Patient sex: F
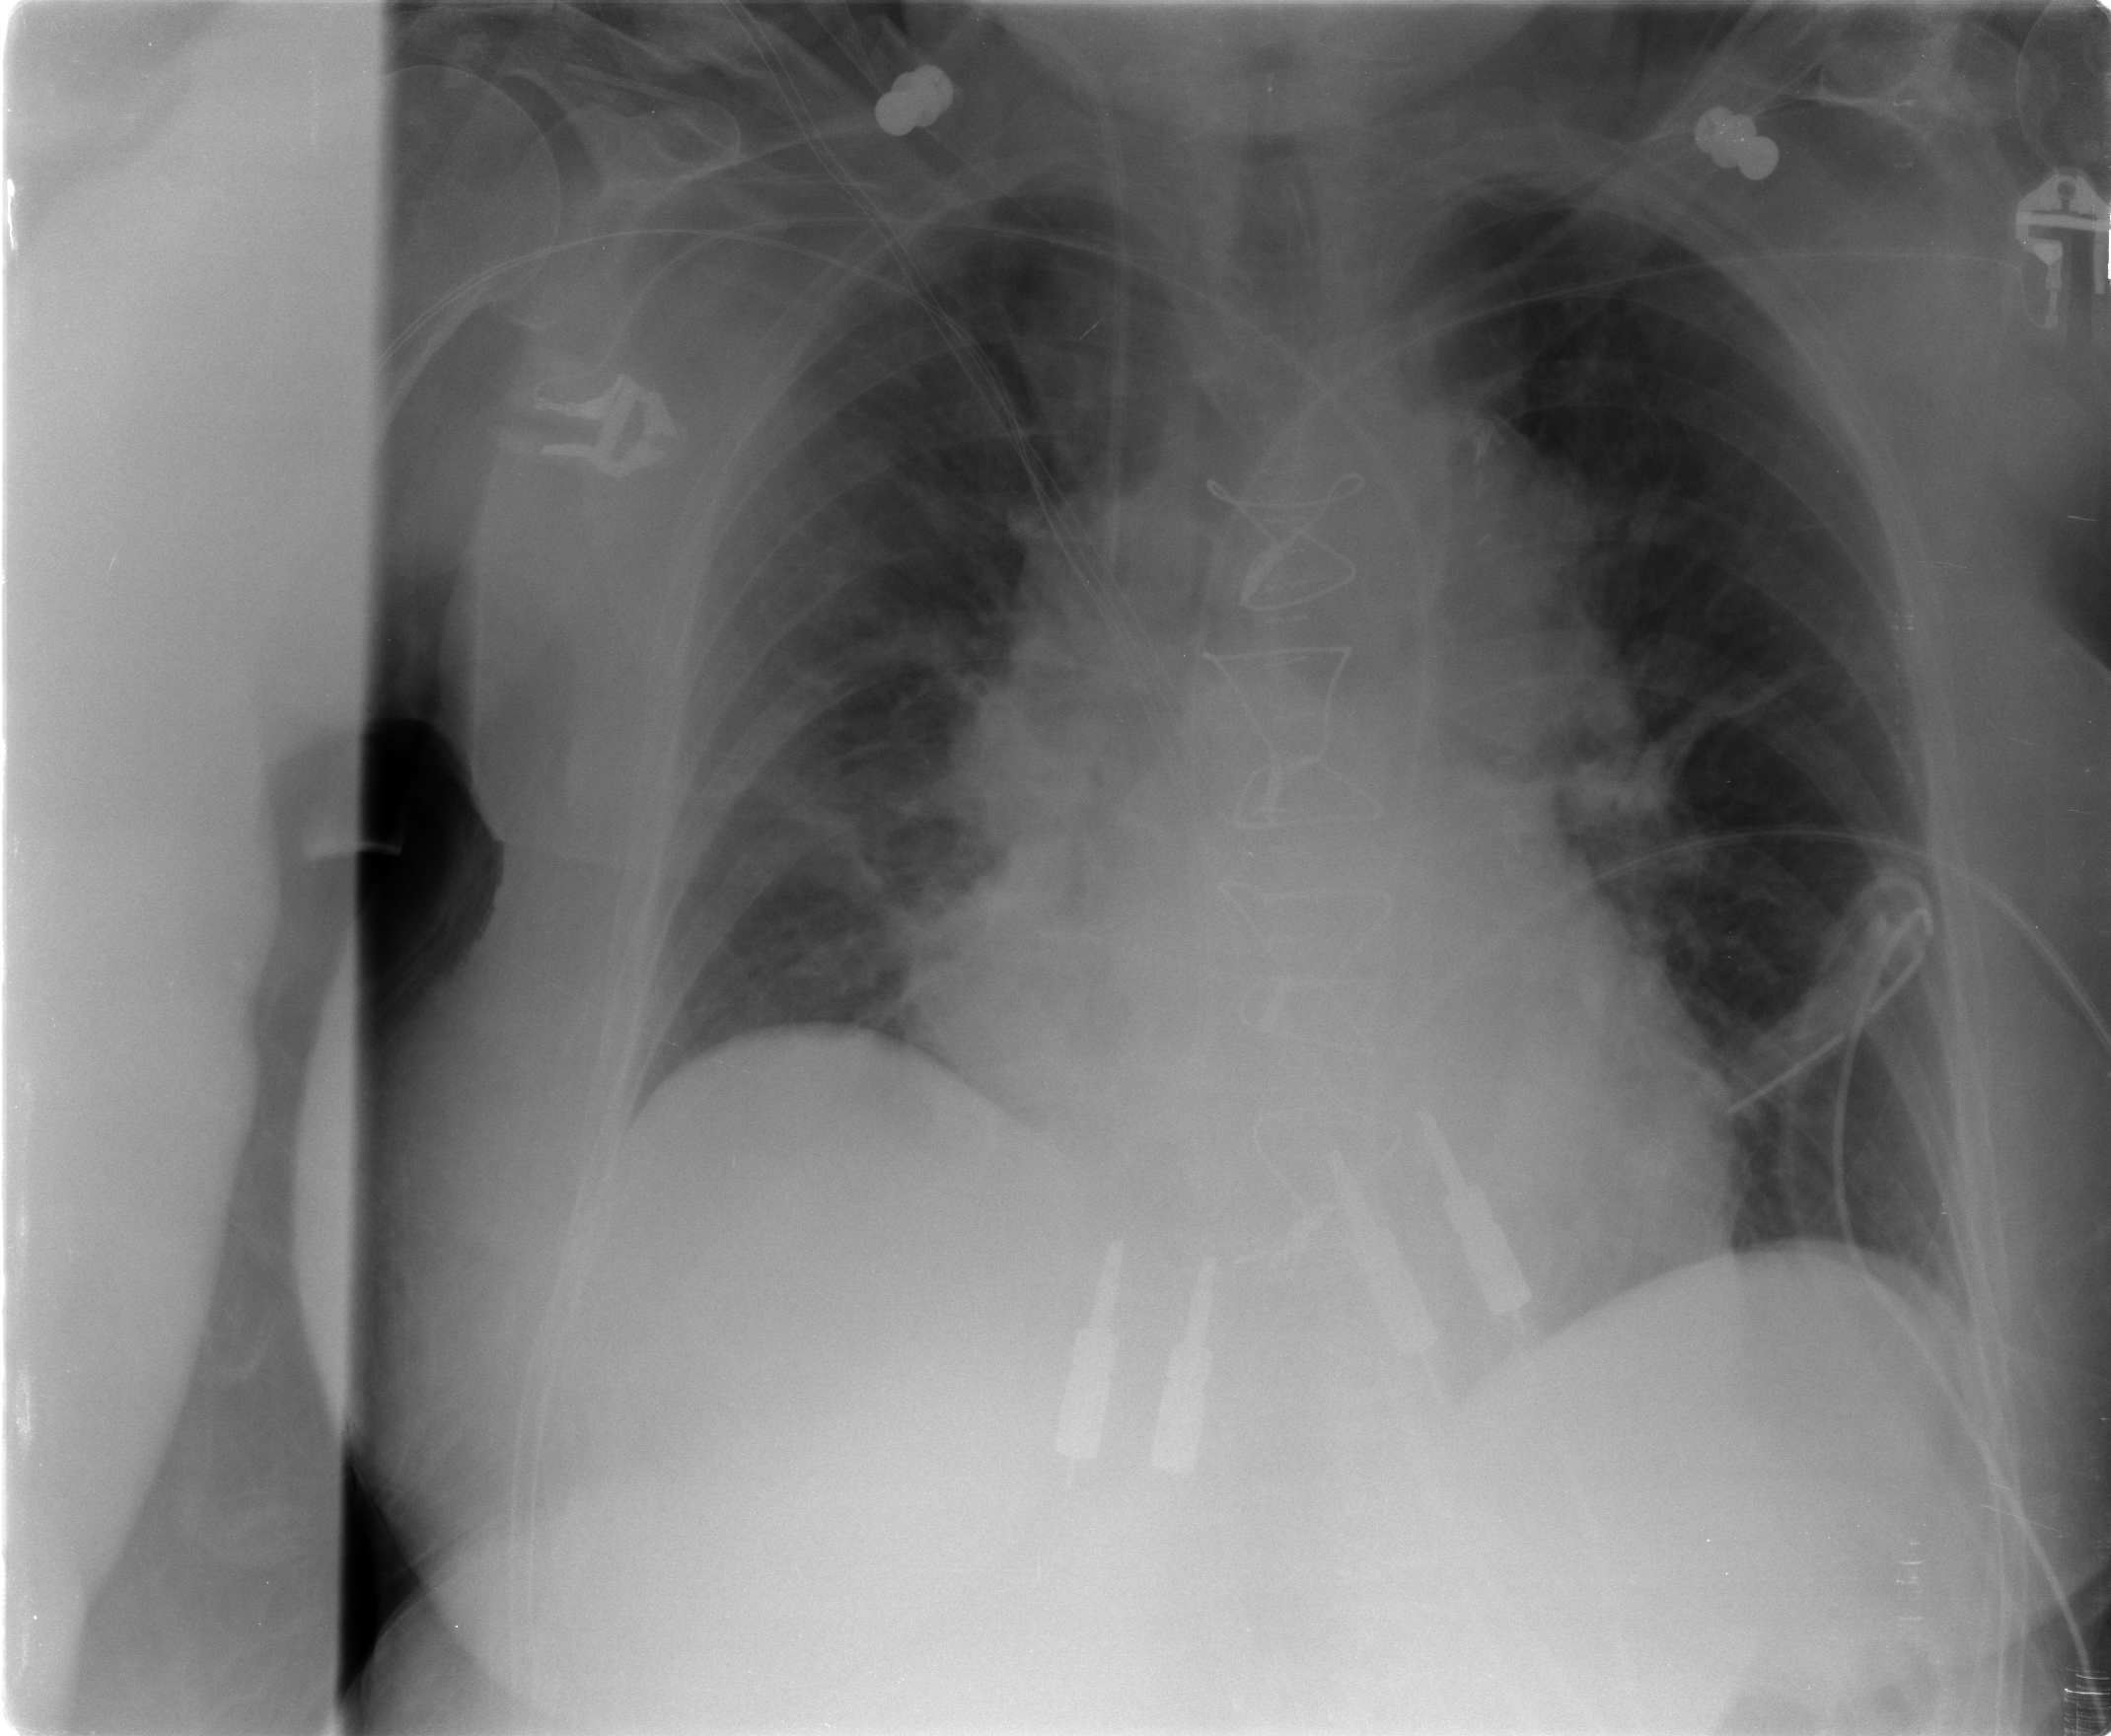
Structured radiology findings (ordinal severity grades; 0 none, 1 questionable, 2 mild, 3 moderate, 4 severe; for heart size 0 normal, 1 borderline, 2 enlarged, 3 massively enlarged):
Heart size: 2
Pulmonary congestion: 2
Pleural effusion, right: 0
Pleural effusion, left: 0
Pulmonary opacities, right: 1
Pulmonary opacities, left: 0
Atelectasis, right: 2
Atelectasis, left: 2